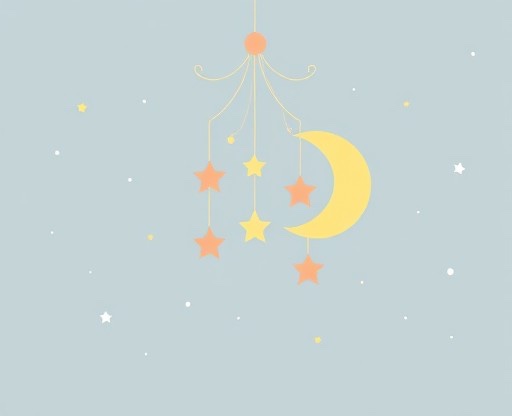
Category: New Baby